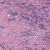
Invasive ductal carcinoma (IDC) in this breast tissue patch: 1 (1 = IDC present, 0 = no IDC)